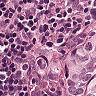
Metastatic tissue present: yes